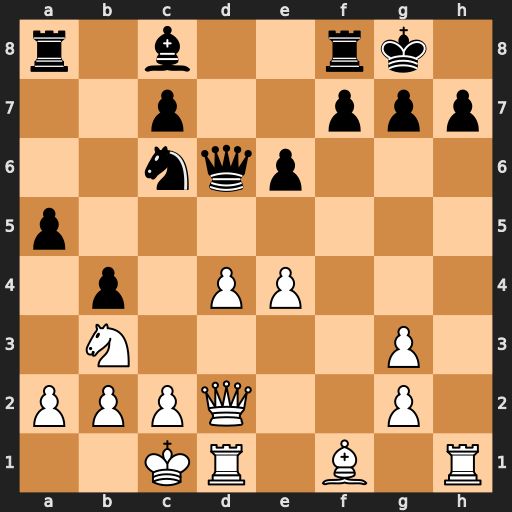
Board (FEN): r1b2rk1/2p2ppp/2nqp3/p7/1p1PP3/1N4P1/PPPQ2P1/2KR1B1R
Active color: w
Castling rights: -
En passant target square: -
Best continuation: e5 Nxe5 dxe5